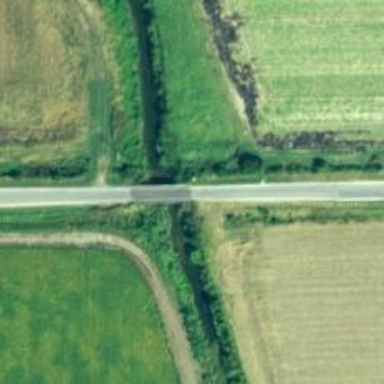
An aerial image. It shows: Tertiary road on asphalt surface on bridge.